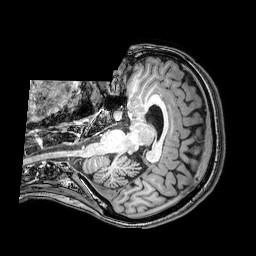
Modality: T1w
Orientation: axial
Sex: female
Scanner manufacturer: philips
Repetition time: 0.008095 s
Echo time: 0.0037 s